Question: I'm trying to create specific class constructor pointcut execution but I get the following marker:

Aspect code:
'''
public aspect CarLogger {
private Logger logger;
pointcut instantiate() : execution (Car.new(..));
after() : instantiate(){
logger.log(Level.INFO, "In Car::Car()", thisJoinPoint.getThis());
}
'''
this code returns no match for this type name Car.
But if I change 'execution (Car.new(..))' to 'execution (*.new(..))' I get all constructors in the project.
My wish is to have the pointcut execute only to the specific class 'Car'
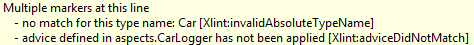
Answer: I think it is because pointcut is not able to map 'Car' with your class, as you have not specified proper path to it i.e. full name 'along with package'.
'''
pointcut instantiate() : execution (com.abc.vehicle.Car.new(..));
'''